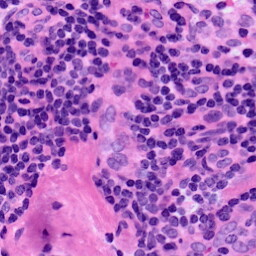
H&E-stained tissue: LymphNode